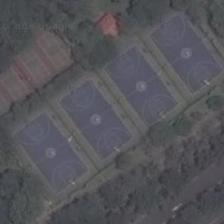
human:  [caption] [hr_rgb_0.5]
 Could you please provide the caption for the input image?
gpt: many green trees next to a road are around four basketball fields and four badminton courts .

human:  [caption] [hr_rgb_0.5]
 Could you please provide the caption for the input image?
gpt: the trees surround these basketball courts and tennis courts on the edge of the road .

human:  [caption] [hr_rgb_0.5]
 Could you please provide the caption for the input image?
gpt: four basketball fields and four badminton courts are surround by many green trees .

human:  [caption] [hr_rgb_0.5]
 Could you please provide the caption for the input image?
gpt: four blue courts and nearby a highway with many cars .

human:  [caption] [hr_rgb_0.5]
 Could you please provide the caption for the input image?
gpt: four basketball fields are surrounded by many green trees .